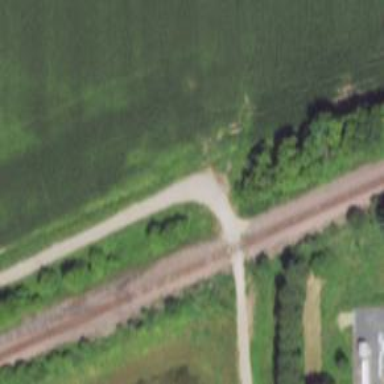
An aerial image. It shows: Single railway track.